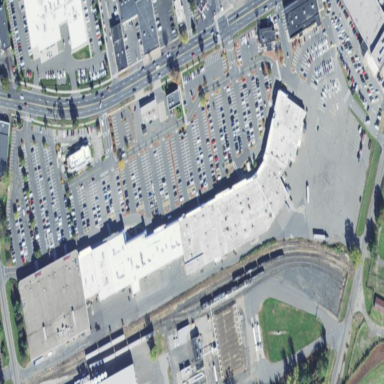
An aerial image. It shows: Retail area.